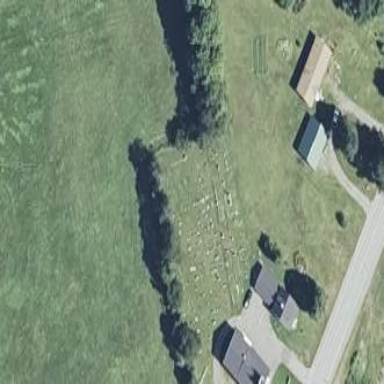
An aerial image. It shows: Grave yard.